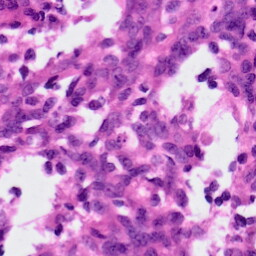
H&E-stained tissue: Ovarian